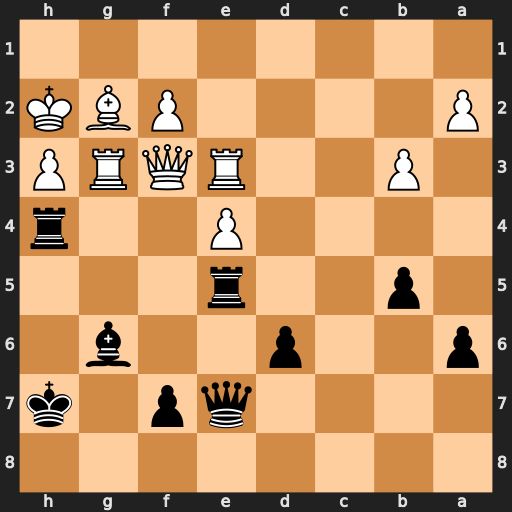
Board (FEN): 8/4qp1k/p2p2b1/1p2r3/4P2r/1P2RQRP/P4PBK/8
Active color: b
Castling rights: -
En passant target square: -
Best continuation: Bh5 Qf5+ Rxf5